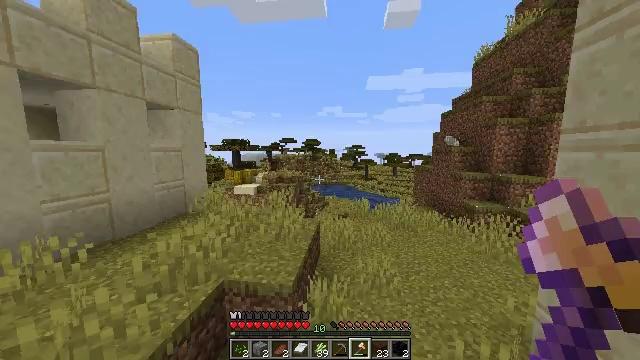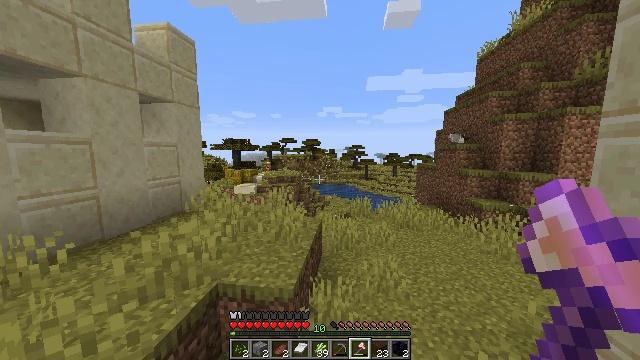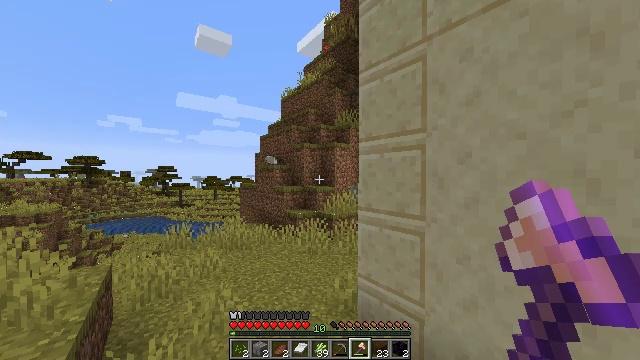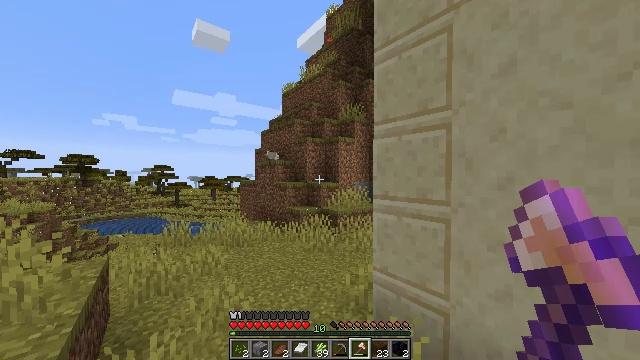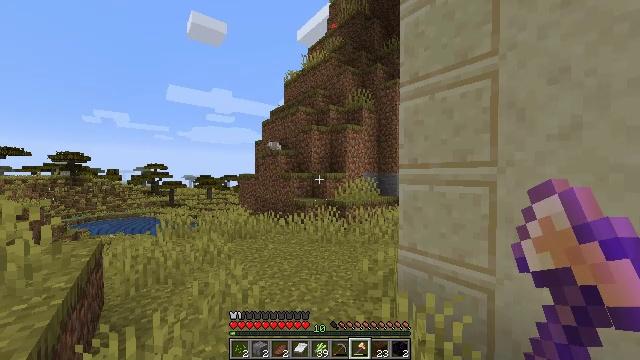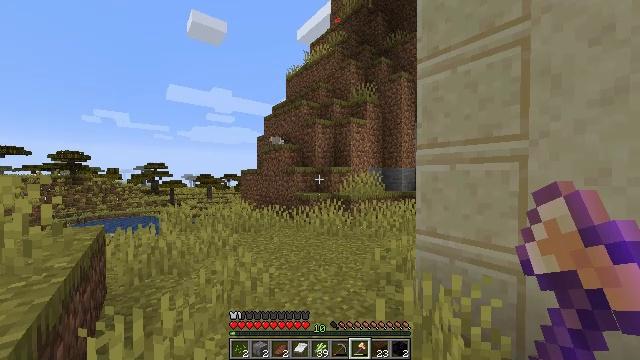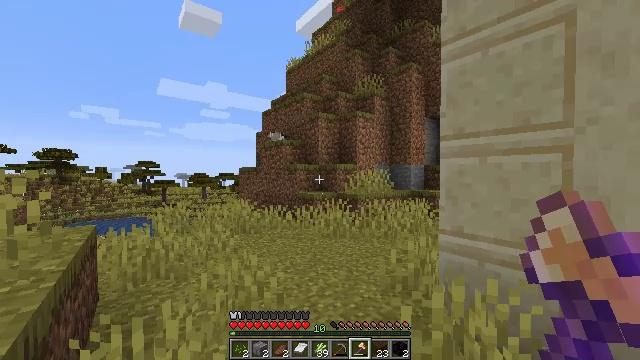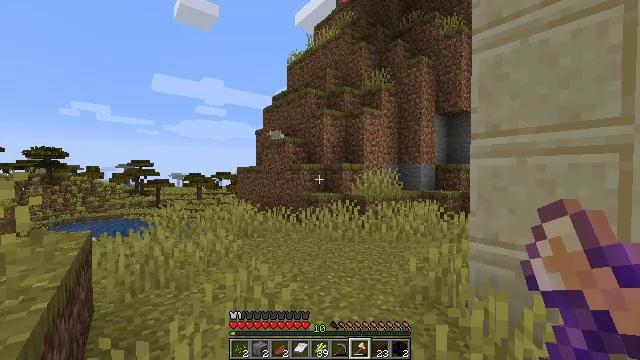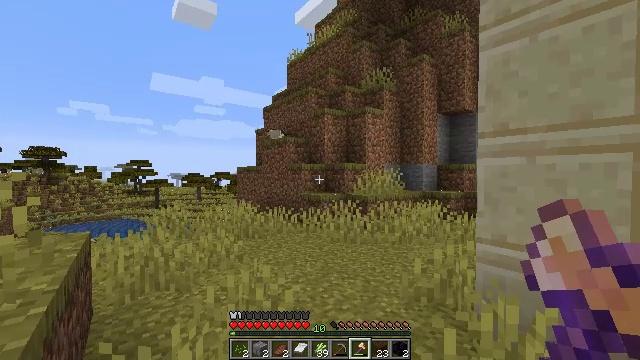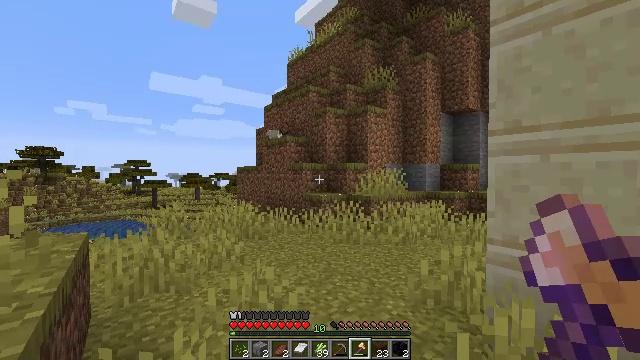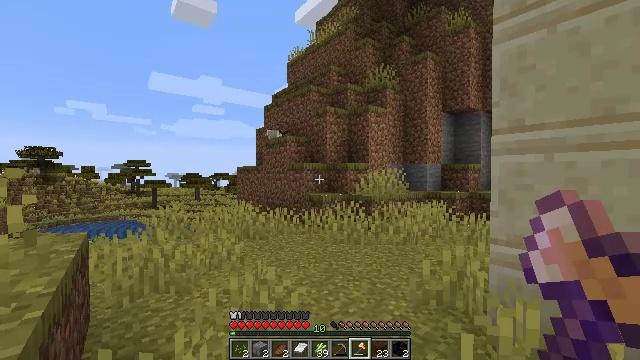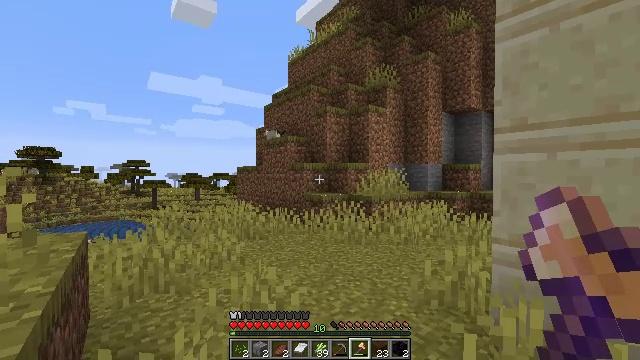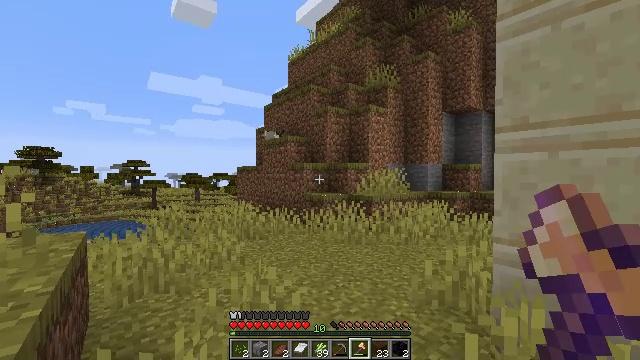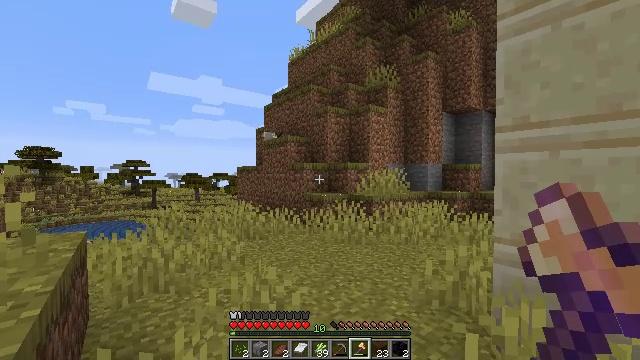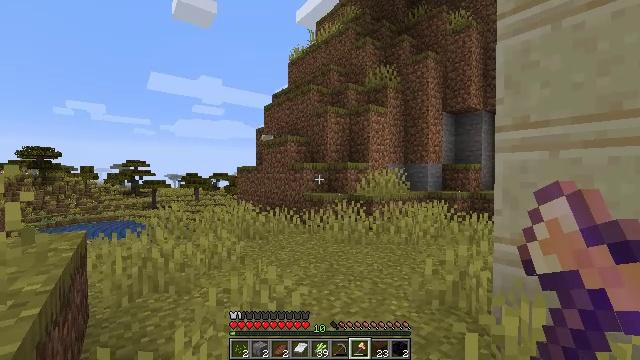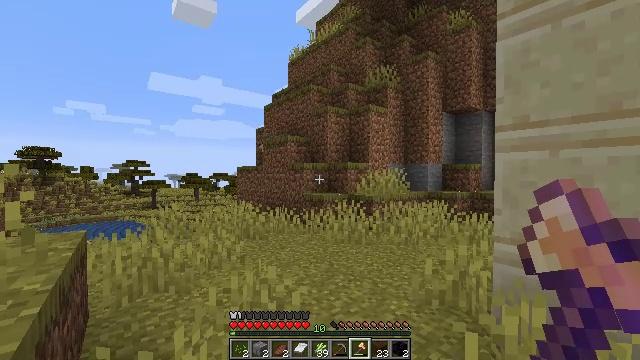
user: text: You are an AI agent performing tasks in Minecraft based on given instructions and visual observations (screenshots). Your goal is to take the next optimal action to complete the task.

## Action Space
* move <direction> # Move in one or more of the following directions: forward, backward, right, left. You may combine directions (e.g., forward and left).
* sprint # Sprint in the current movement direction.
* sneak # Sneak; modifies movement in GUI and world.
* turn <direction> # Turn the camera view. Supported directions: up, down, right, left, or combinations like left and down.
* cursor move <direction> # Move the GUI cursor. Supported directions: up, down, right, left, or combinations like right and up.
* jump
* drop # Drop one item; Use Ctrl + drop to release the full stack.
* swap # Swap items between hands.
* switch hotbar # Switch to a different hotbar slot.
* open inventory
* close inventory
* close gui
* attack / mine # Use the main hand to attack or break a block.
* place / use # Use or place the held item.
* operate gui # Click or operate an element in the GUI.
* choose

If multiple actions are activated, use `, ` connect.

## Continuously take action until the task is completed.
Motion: motion action
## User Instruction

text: Collect tall grass by breaking it.
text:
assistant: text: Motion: move forward, jump
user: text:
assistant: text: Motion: move forward, sprint, turn right and up, jump
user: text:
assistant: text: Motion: no_op
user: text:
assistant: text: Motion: no_op
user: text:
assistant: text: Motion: no_op
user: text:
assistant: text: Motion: no_op
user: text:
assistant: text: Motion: no_op
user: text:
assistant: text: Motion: no_op
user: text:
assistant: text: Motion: no_op
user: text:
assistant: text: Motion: no_op
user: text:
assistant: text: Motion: no_op
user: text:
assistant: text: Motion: no_op
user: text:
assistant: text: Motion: no_op
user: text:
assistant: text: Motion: no_op
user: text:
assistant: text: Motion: no_op
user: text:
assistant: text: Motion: no_op
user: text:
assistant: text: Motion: no_op
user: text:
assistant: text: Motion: no_op
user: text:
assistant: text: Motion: no_op
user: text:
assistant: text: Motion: no_op
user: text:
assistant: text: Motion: no_op
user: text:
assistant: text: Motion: no_op
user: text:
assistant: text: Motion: no_op
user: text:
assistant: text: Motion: no_op
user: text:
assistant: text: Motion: no_op
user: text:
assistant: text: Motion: no_op
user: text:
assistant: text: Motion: no_op
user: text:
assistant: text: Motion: no_op
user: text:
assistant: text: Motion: no_op
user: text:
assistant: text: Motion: no_op